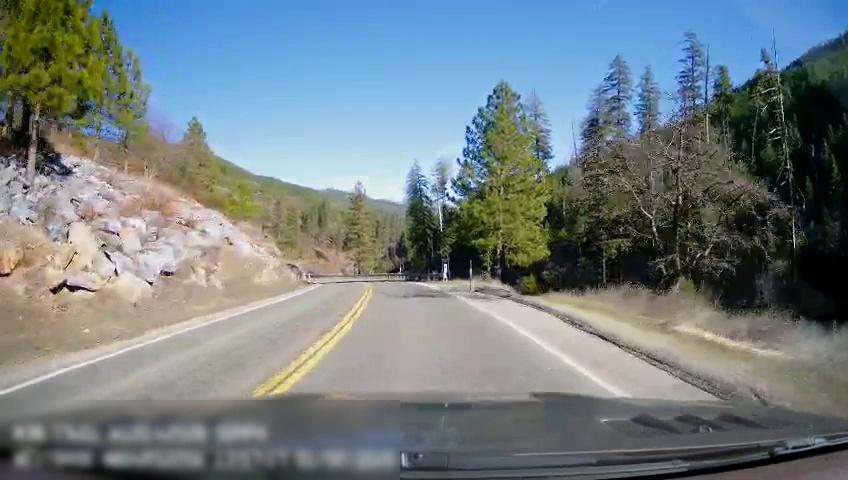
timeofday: Day
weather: Sunny
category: Drivable Space
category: Drivable Space
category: Lanes | Opposite Lane
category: Lanes | Current Lane
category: Lanes | Opposite Lane
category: Lanes | Current Lane